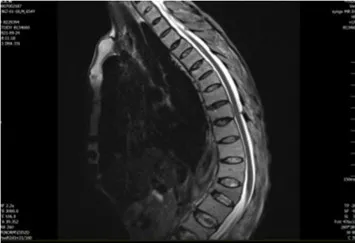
Pre-treatment magnetic resonance imaging (MRI). (A) Sagittal T2 cervical spine shows high signal T2-T5.
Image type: radiology (mri)